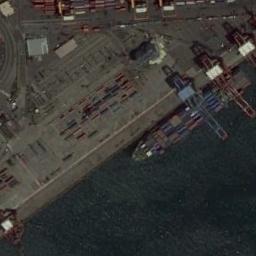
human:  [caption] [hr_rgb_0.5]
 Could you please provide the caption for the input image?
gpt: There is a ship in the blue water on the shore .

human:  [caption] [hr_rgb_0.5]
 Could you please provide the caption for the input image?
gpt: There are many buildings of different shapes and sizes beside the ship .

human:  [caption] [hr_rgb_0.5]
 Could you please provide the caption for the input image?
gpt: The cargo ship is docked at the cargo terminal and the water is deep blue .

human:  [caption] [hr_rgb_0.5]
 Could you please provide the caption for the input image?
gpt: A container-laden ship docked at the dock, With large containers and handling equipment at the dock .

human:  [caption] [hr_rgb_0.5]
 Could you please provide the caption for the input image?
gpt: The ship is at the harbor with many containers .